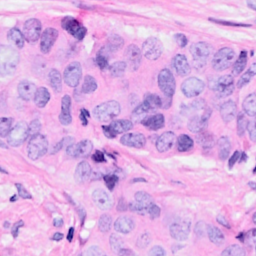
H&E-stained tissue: Breast